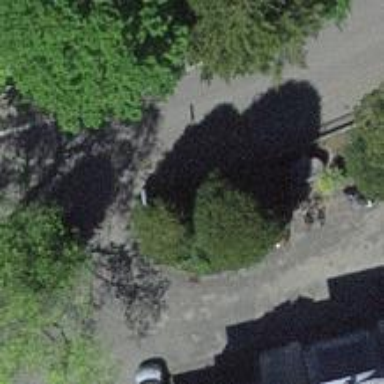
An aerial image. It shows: Garden tree with needle-leaved evergreen foliage.